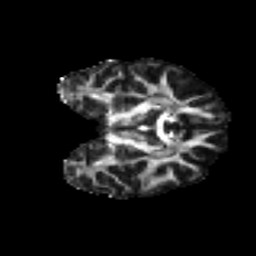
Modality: FA
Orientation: coronal
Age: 21
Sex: male
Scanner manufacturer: ge
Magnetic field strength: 3 T
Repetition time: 7.8 s
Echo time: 0.0606 s